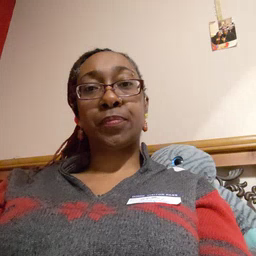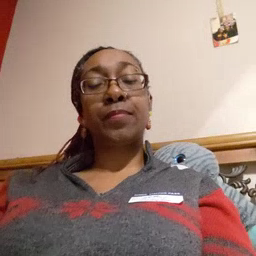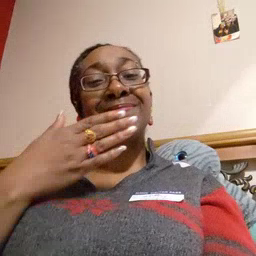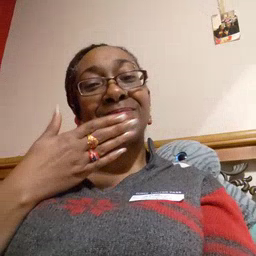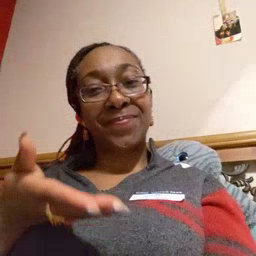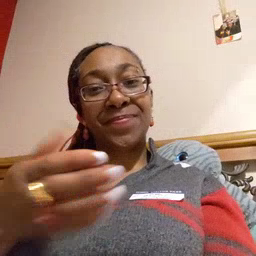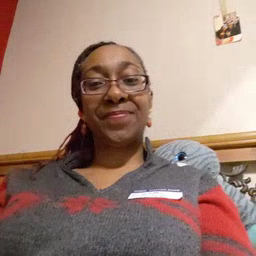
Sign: thankyou